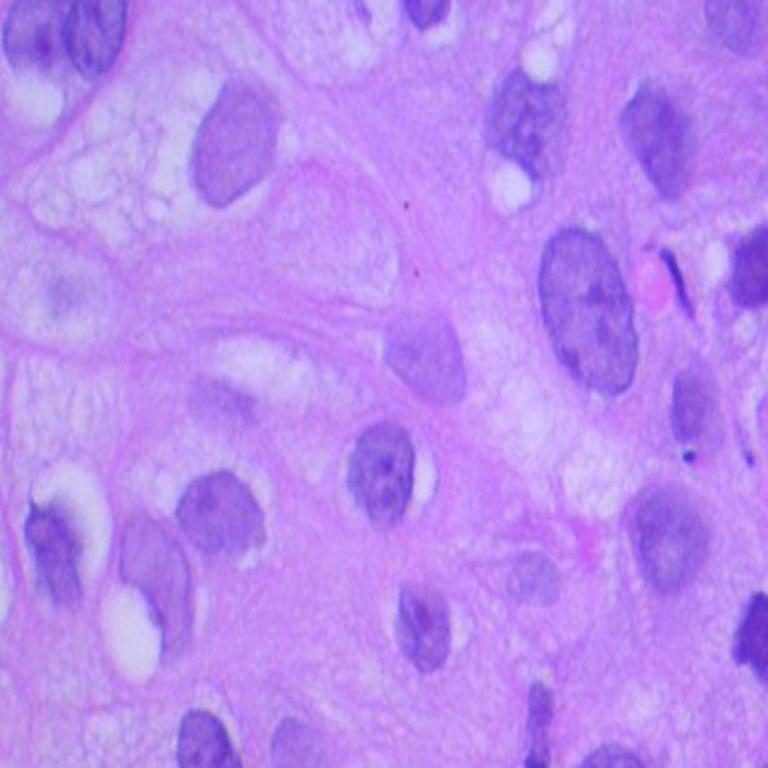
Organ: lung
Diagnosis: squamous carcinomas